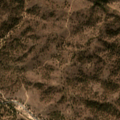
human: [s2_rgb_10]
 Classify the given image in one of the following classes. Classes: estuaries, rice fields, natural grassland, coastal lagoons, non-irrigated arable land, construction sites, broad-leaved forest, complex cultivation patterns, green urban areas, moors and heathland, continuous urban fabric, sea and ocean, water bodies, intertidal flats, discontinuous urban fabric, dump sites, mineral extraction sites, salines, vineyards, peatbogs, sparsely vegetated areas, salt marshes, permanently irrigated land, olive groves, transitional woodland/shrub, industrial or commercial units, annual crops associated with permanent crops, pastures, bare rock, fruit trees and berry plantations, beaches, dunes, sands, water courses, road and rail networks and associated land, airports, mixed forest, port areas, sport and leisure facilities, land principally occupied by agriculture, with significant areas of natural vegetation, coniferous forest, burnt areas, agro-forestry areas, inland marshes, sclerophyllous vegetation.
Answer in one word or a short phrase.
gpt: agro-forestry areas, broad-leaved forest, transitional woodland/shrub